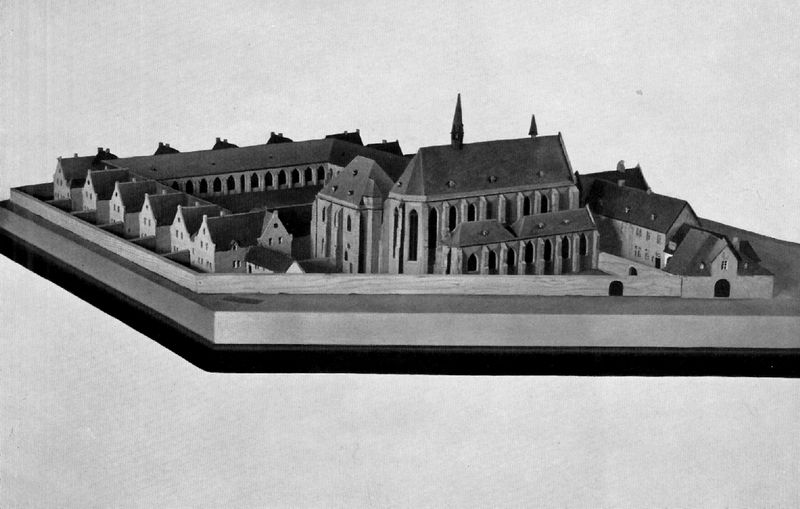
Titel: Kartäuserkirche St. Barbara in Köln
Standort: Köln (EU - D - NRW)
Schlagwörter: stadt, fenster, grau, holz, schwarz, anlage, dach, gebäude, haus, sockel, stein, häuser, kirche, gotik, turm, modell, dächer, mauer, eingang, kloster, dom, hauptschiff, kathedrale, seitenschiff, mittelalter, siedlung, stadtmauer, grundriss, wall, romanisch, nachbau, komplex, zellen, paln, klosteranlage, bezirk, kathedrale modell